Question: I'm fetching output from the <URL> and I would like to have some syntax highlighting in the results.
## Raw output
Current output is raw:
'''
* [35mmanu[m/etc/init.d/mast: line 105: /var/log/mast/mast-all.log: Permission denied
'''
Text such as '<URL>.
## Goal
I want to do it in HTML, I already have a colored shell script.

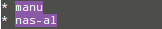
Answer: The question <URL> has an answer to this question.
## Solution
<URL> is a to Adapter written in . It's available in an Ubuntu
package and on github <URL>.
My code is then simply:
'''
exec("$command | aha", $output, $exitCode);
foreach($output as $k => $line) {
if ($line == '1') { continue; }
echo "$line";
}
'''
## Description
'''
aha takes SGR-colored Input and prints W3C conform HTML-Code.
aha reads the Input from a file or stdin and writes HTML-Code to stdout.
'''
There is some <URL>:
- '--black''-b'- '--word-wrap''-w'- '--no-header''-n'